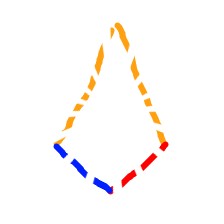
Shape: kite